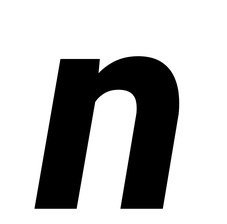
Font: Roboto-Italic_ExtraBold_Italic